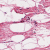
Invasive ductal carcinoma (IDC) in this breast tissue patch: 0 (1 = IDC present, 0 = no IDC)